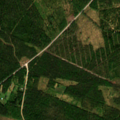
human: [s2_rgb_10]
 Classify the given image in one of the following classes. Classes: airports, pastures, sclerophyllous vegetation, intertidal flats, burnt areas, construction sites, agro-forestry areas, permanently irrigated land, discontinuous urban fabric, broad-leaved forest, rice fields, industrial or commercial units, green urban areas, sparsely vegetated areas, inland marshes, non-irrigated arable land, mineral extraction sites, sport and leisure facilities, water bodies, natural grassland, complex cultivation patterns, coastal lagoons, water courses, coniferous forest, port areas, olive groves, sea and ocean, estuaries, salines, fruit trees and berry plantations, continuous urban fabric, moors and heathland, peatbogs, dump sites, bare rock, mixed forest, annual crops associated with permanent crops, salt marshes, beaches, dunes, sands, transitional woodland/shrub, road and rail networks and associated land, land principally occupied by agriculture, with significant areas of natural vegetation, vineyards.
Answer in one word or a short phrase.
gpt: coniferous forest, mixed forest, transitional woodland/shrub